Question: I am testing out the new Appcompat 21 Material Design features. Therefore I've created a Toolbar like this:
'''
<android.support.v7.widget.Toolbar xmlns:android="http://schemas.android.com/apk/res/android"
xmlns:app="http://schemas.android.com/apk/res-auto"
android:id="@+id/activity_my_toolbar"
android:layout_width="match_parent"
android:layout_height="wrap_content"
android:minHeight="?attr/actionBarSize"
android:background="?attr/colorPrimary"
app:theme="@style/ThemeOverlay.AppCompat.ActionBar"/>
'''
and included it in my main layout file.
Then I've set it as supportActionBar like that:
'''
Toolbar toolBar = (Toolbar)findViewById(R.id.activity_my_toolbar);
setSupportActionBar(toolBar);
'''
It's working, but somehow I can't quite figure out how to customize the toolbar. It's grey and the text on it is black. How should I change background and text color?
I've gone through this instructions:
<URL>
What have I overseen to change colors?
'''
<style name="AppTheme" parent="Theme.AppCompat.Light">
<item name="android:windowActionBar" tools:ignore="NewApi">false</item>
<item name="windowActionBar">false</item>
</style>
'''
:
I was able to change the background color by adding these lines of code to the theme:
'''
<item name="colorPrimary">@color/actionbar</item>
<item name="colorPrimaryDark">@color/actionbar_dark</item>
'''
But they won't affect the text color. What am I missing? Instead of the black text and black menu button, I'd rather prefer a white text and white menu buttons:

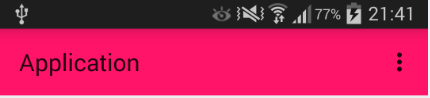
Answer: again this is all in the link you supplied
to change the text to white all you have to do is change the theme.
use this theme
'''
<android.support.v7.widget.Toolbar xmlns:android="http://schemas.android.com/apk/res/android"
xmlns:app="http://schemas.android.com/apk/res-auto"
android:id="@+id/activity_my_toolbar"
android:layout_width="match_parent"
android:layout_height="wrap_content"
android:minHeight="?attr/actionBarSize"
android:background="?attr/colorPrimary"
app:theme="@style/ThemeOverlay.AppCompat.Dark.ActionBar"
app:popupTheme="@style/ThemeOverlay.AppCompat.Light"/>
'''